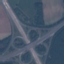
Land use / land cover: Highway